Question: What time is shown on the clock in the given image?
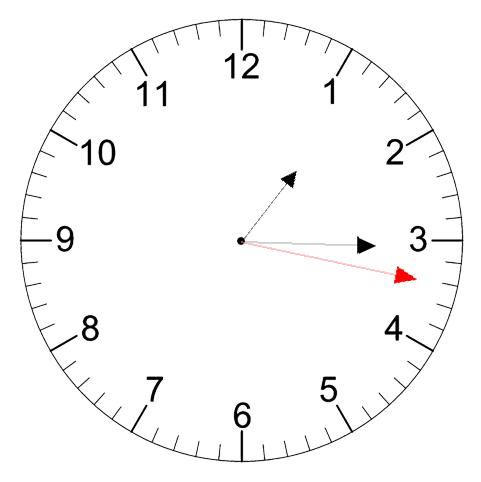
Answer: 01:15:17